Question: I'm developing an android application, which worked well until yesterday when I started to add a MapView. Launching the application (on a real device) results n Eclipse to get stuck on "launching : 100%" and after a while it dies with the attached error and I have to close the IDE.

It turned out the problem is the google Play services library project, if I remove the dependency pointing to it from my application, the whole thing start to work again, but of course I can't use maps.
any solution?
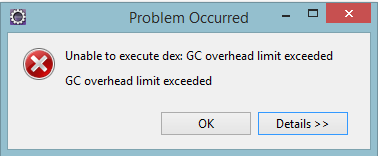
Answer: edit 'eclipse.ini' inside your eclipse folder
'''
openFile
--launcher.XXMaxPermSize
512M
-showsplash
org.eclipse.platform
--launcher.XXMaxPermSize
512m
--launcher.defaultAction
openFile
-vmargs
-Dosgi.requiredJavaVersion=1.5
-Xms512m
-Xmx1024m
'''
from this answer -<URL>